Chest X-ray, AP view. Patient: 58 years old, sex F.
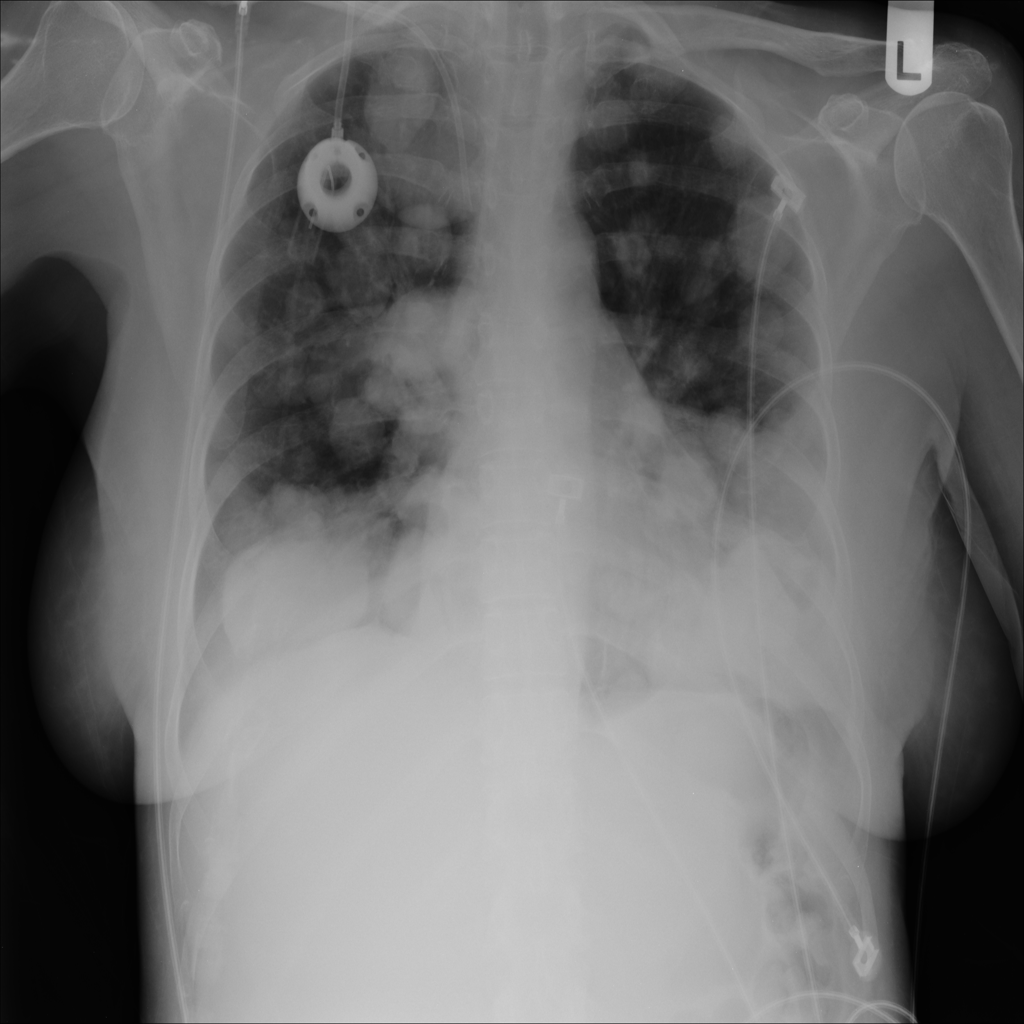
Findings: Consolidation, Mass, Nodule